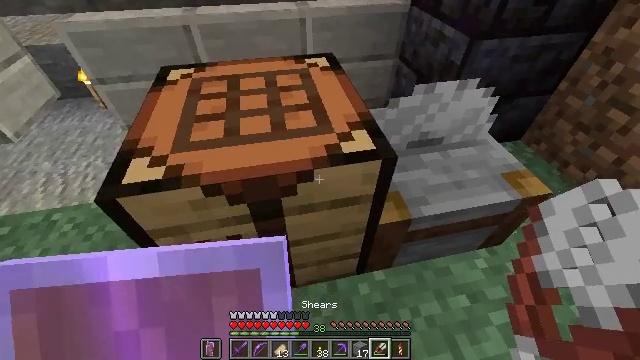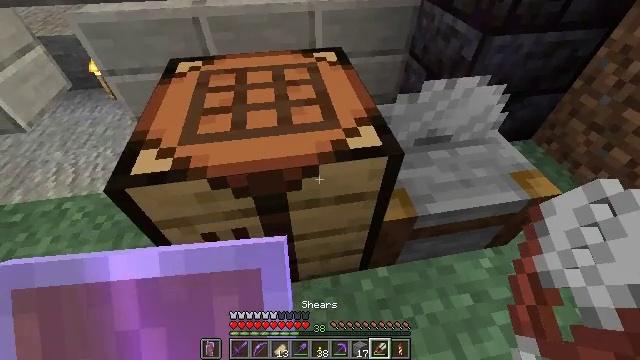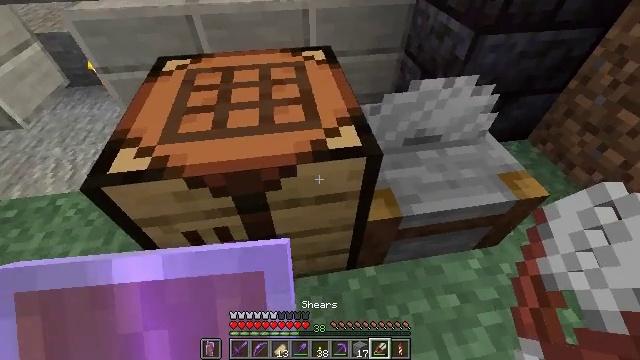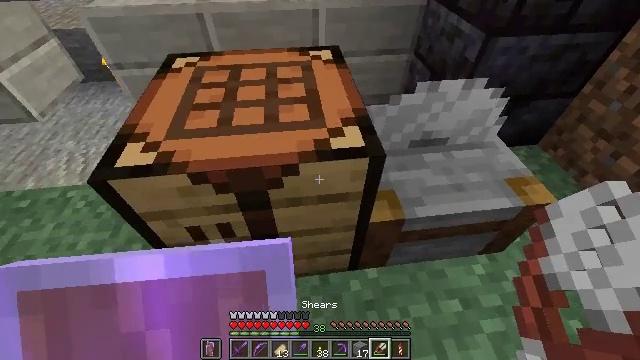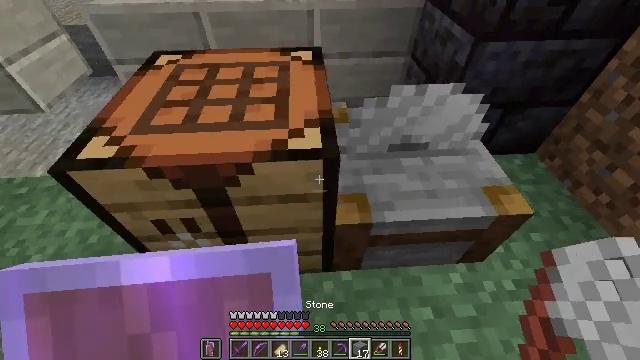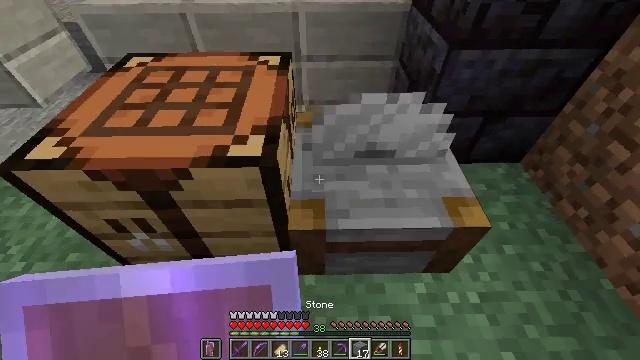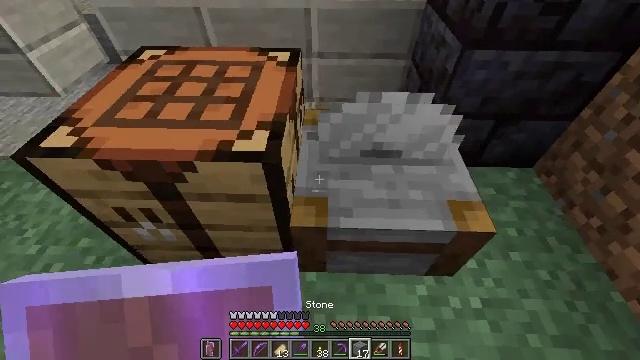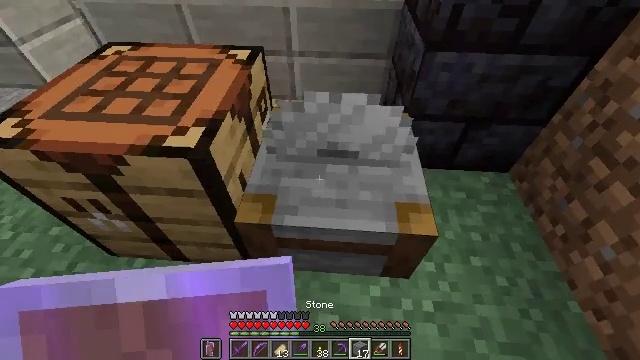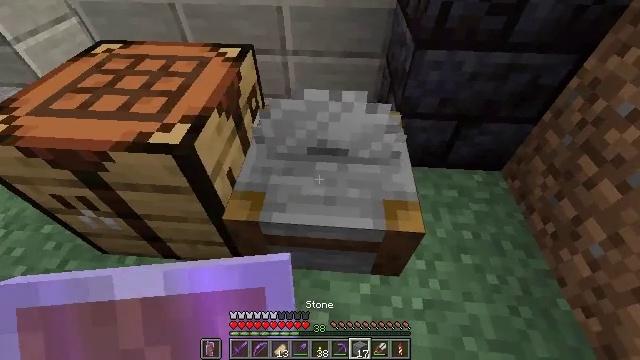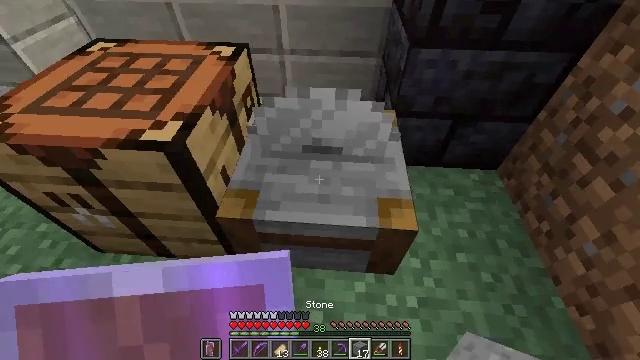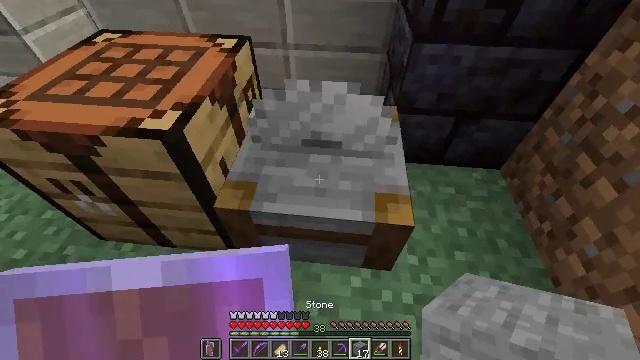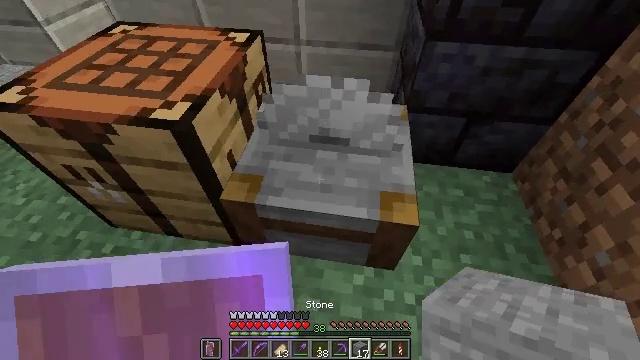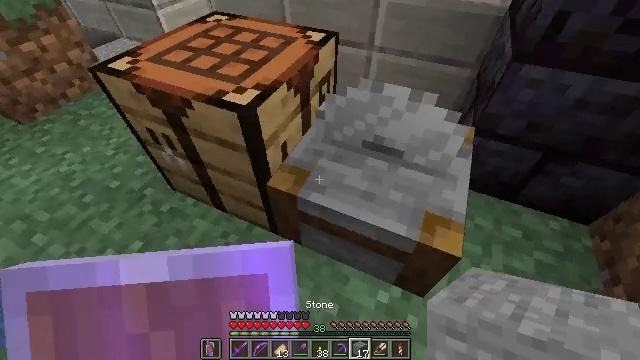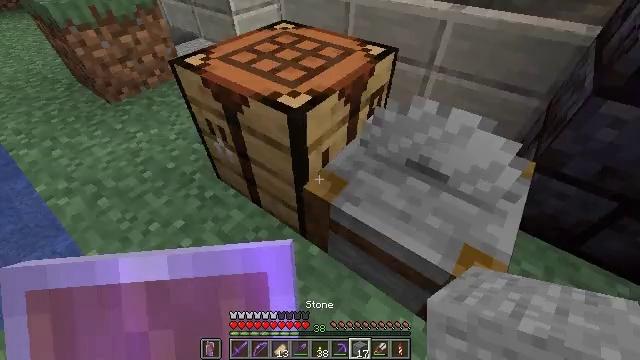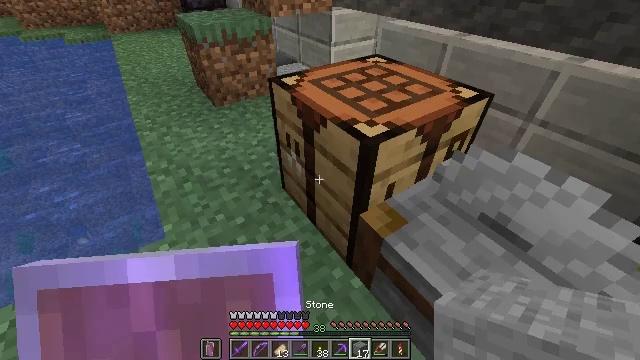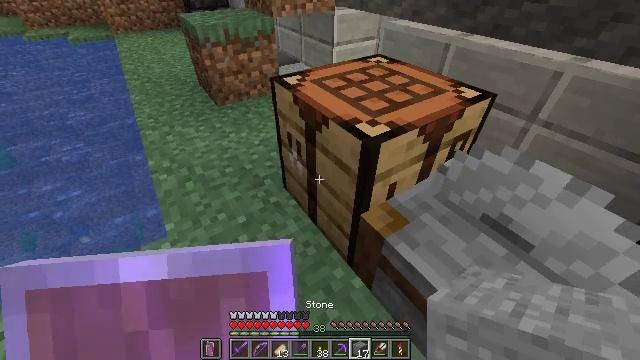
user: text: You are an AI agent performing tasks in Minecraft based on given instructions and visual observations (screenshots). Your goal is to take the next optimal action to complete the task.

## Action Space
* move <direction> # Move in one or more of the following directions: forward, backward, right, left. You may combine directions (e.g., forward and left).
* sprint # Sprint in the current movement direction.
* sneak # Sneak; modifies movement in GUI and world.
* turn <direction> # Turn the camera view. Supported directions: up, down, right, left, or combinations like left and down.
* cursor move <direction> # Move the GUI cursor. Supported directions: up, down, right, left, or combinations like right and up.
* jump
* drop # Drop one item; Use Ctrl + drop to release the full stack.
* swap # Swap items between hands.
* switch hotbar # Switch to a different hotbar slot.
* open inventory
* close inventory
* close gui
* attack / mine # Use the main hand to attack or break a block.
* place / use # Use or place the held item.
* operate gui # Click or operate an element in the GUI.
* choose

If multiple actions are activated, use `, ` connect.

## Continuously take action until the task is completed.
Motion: motion action
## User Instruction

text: Remove oak leaves from the inventory.
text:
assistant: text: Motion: turn left and down
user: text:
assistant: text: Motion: move right
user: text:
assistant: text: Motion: move right, turn left
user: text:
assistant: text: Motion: move right, turn left
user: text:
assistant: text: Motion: move right, turn left
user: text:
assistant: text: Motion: move right, turn left
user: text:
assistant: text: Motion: turn left
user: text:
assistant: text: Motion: no_op
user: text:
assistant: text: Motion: no_op
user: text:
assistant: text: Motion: turn left
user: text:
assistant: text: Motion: turn left
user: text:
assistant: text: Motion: turn left
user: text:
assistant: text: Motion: turn left and up
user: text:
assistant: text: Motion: turn left and up
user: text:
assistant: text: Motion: no_op
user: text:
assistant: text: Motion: turn up
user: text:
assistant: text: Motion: turn up
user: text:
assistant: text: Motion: no_op
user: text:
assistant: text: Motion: no_op
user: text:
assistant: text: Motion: use / place
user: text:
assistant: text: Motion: use / place
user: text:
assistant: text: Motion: use / place
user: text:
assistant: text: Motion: no_op
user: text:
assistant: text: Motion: no_op
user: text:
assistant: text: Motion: no_op
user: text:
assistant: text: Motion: no_op
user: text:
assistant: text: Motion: no_op
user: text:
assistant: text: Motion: no_op
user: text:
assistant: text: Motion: no_op
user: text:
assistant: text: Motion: no_op